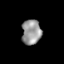
Tissue: skin
Cell type: Endothelial cells
Senescence score: 0.2454
Nuclear area (px): 468
Mean DAPI intensity: 152.679